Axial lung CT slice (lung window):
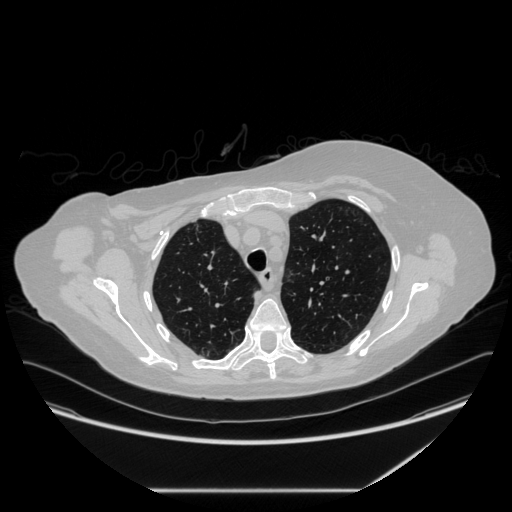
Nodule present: no